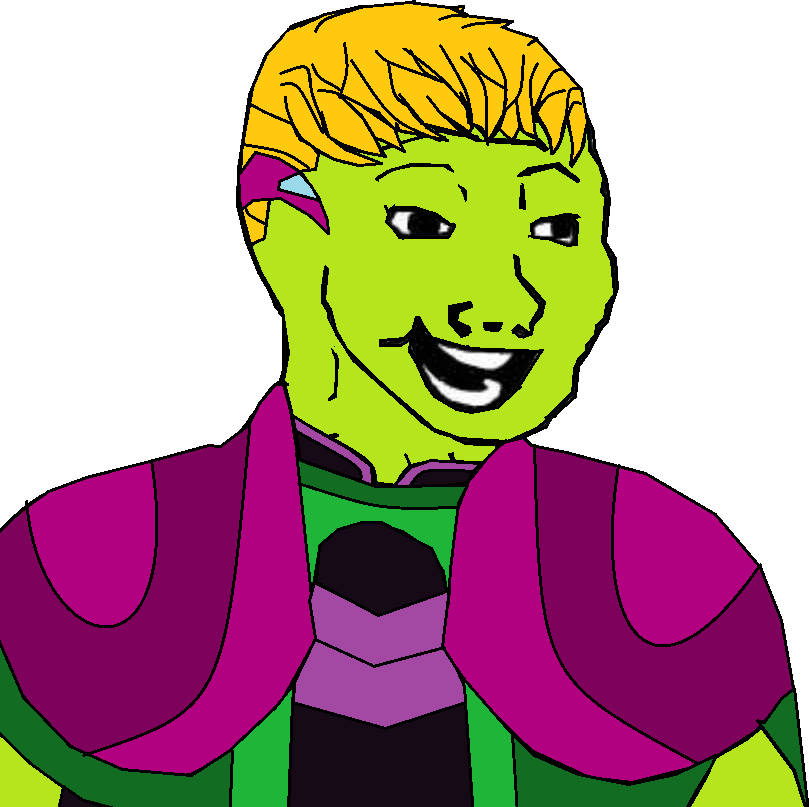
Label: 5_Bloomer